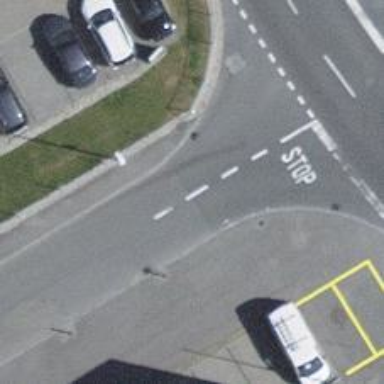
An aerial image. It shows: Unmarked road crossing.